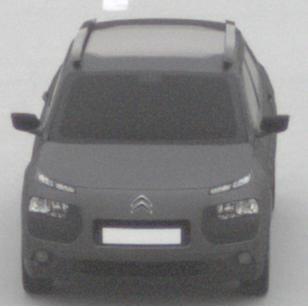
Make: Citroen
Model: C4 Cactus PureTech 75
Detailed model: C4 Cactus
Model produced from: 2014/09
Model produced until: 2015/03
Doors: 5
Color: gray
Road condition: dry road
Daytime: midday
Contrast: low contrast